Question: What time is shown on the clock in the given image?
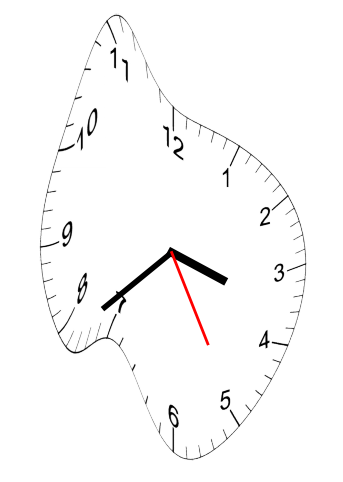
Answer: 03:38:25